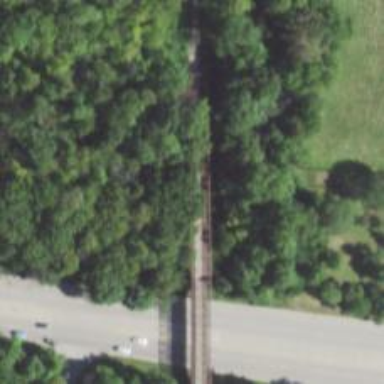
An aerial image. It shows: Cycleway bridge with excellent trail visibility. The marked trail is red.